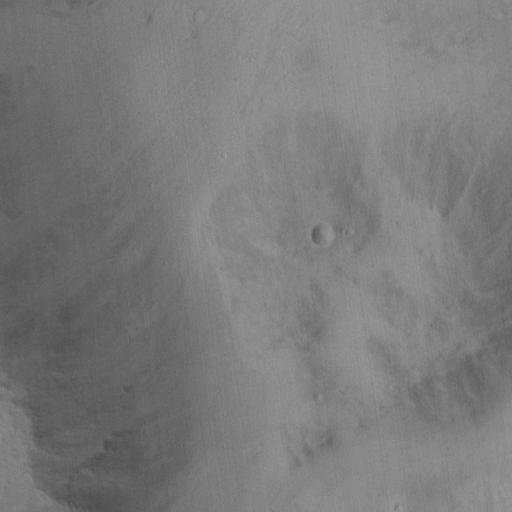
Classes present: Background